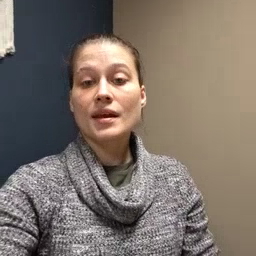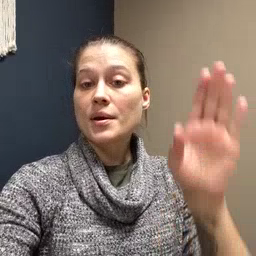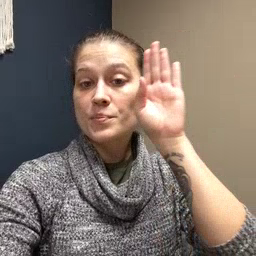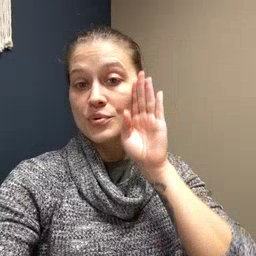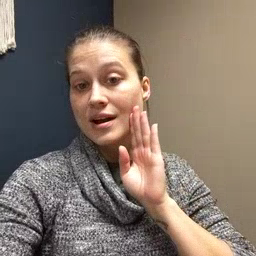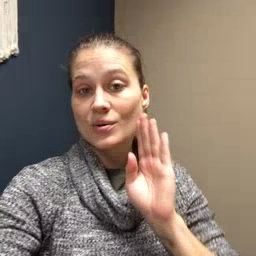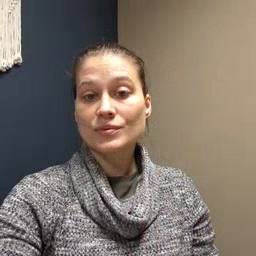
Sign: brown